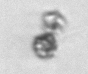
Label: detritus